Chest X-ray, AP view. Patient: 13 years old, sex M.
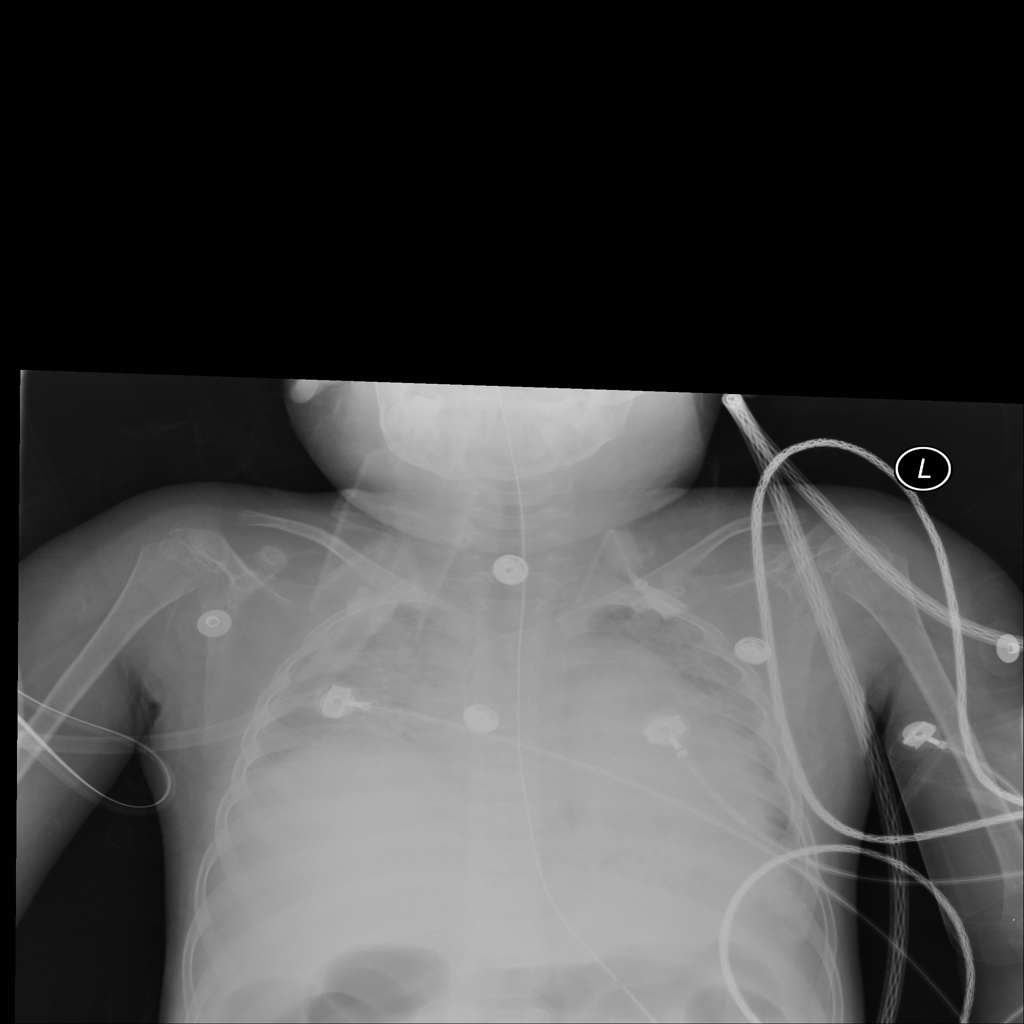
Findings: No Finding